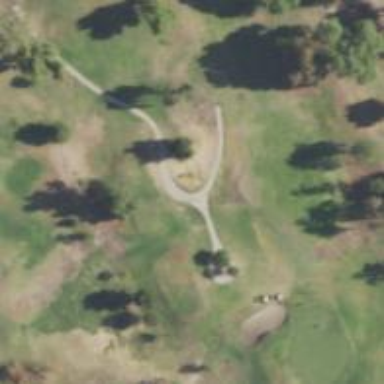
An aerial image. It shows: Pathway for golfing.